Question: I have already implemented the right menu (with three dots), and the navigation drawer on the left.
To my app icon i used:
'''
getActionBar().setIcon(R.color.Transparent);
'''
But it happens that when the application starts it shows the icon and then it goes to transparent, and i would like to simply initialize my app without the icon.
I also would like to know how to center the text with my app/activity name.

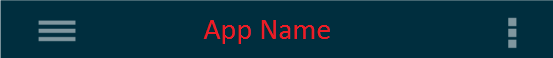
Answer: I would suggest you use a style for your action bar.
Within your styles.xml file under your values folder you can edit it such that you AppTheme uses a specific style for your action bar. Within that specific style you can declare your icon attribute. This let's the action bar know from the get go that you have a specific icon for it and will show it to begin with eliminating the temporary pause.
styles.xml
'''
<resources>
<!--
Base application theme, dependent on API level. This theme is replaced
by AppBaseTheme from res/values-vXX/styles.xml on newer devices.
-->
<style name="AppBaseTheme" parent="@style/Theme.AppCompat.Light">
<!--
Theme customizations available in newer API levels can go in
res/values-vXX/styles.xml, while customizations related to
backward-compatibility can go here.
-->
</style>
<!-- Application theme. -->
<style name="AppTheme" parent="AppBaseTheme">
<!-- All customizations that are NOT specific to a particular API-level can go here. -->
<item name="actionBarStyle">@style/MyActionBarStyle</item>
</style>
<style name="MyActionBarStyle" parent="@style/Widget.AppCompat.Light.ActionBar.Solid.Inverse">
<item name="icon">@android:color/transparent</item>
</style>
</resources>
'''
As you can see in the style "AppTheme" I add:
'''
<item name="actionBarStyle">@style/MyActionBarStyle</item>
'''
This states that I want my app to take into account a custom style for the action bar called "MyActionBarStyle"
You can also see I that I declare that style with:
'''
<style name="MyActionBarStyle" parent="@style/Widget.AppCompat.Light.ActionBar.Solid.Inverse">
<item name="icon">@android:color/transparent</item>
</style>
'''
In this declaration I can set the icon to be a drawable or color (as we did in this instance). Hope this helps.
Also this example assumes you're using the support library. If not then just make sure you replace 'AppCompat' with 'Holo', 'icon' with 'android:icon', and 'actionBarStyle' with 'android:actionBarStyle'. I learned that the hard way :)